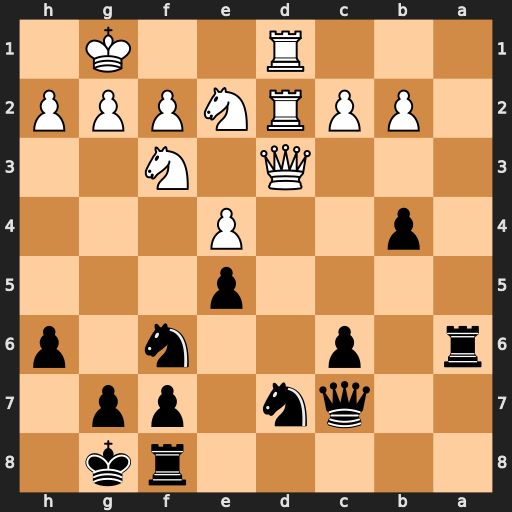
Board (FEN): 5rk1/2qn1pp1/r1p2n1p/4p3/1p2P3/3Q1N2/1PPRNPPP/3R2K1
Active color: b
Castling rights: -
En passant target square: -
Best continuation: Nc5 Qc4 Nfxe4 Ng3 Nxd2